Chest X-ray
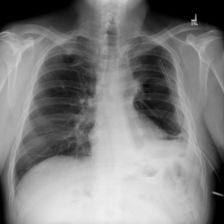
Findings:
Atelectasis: negative
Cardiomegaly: negative
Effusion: positive
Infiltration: negative
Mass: negative
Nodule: positive
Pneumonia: negative
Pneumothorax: positive
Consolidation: positive
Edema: negative
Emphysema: positive
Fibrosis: negative
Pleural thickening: negative
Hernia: negative